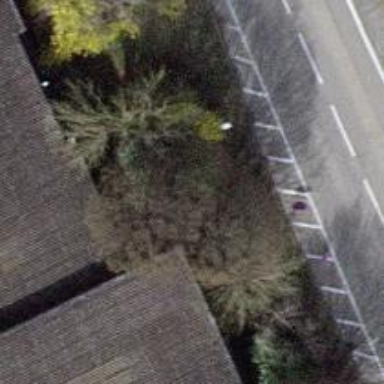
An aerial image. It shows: Avenue of deciduous broadleaved trees.